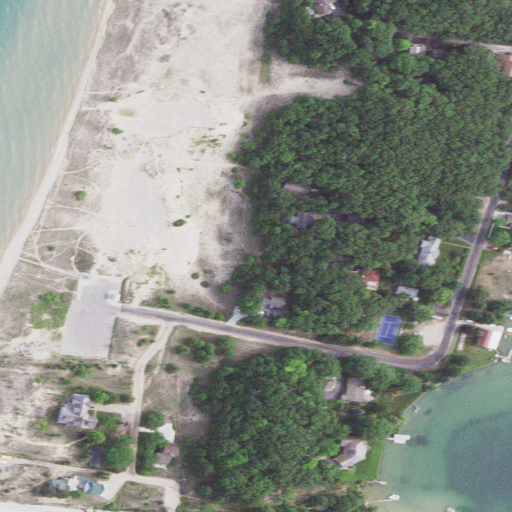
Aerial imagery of cape in Michigan named Portage Point containing barren land, deciduous forest, low intensity development, open water, medium intensity development, open development, mixed forest, and high intensity development